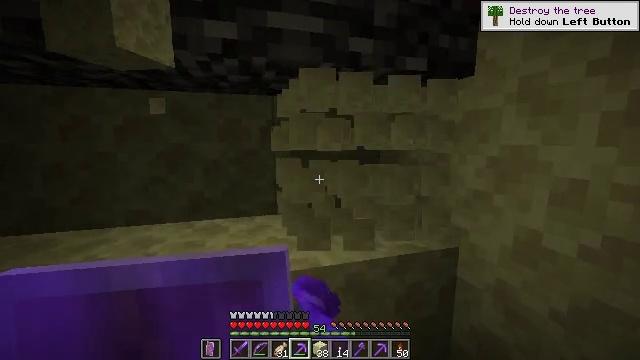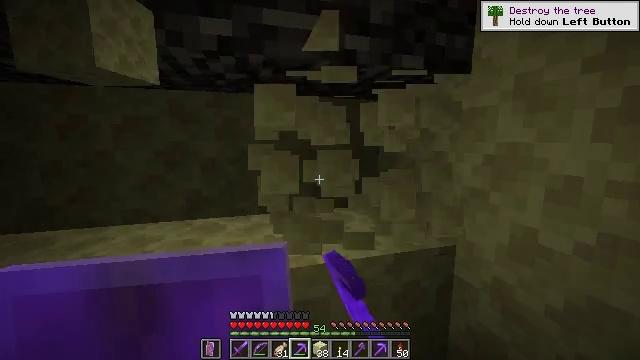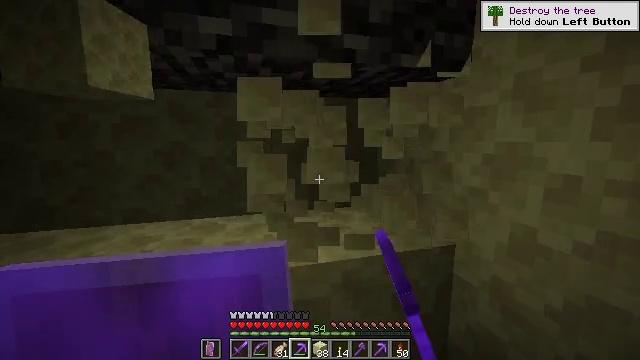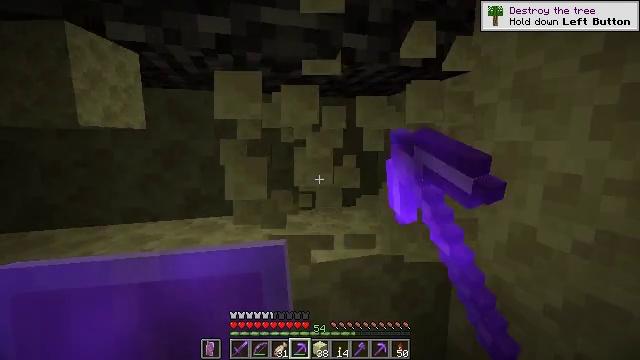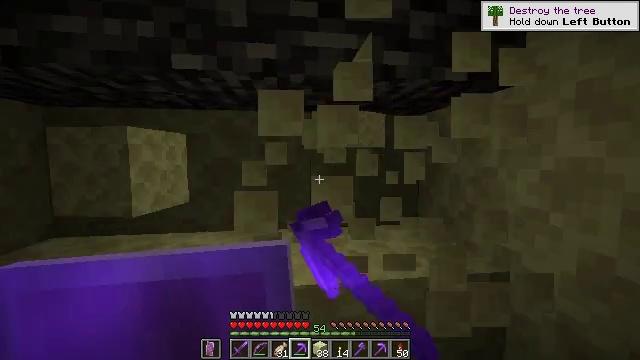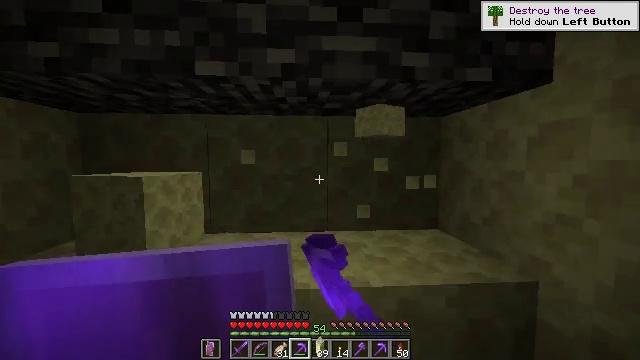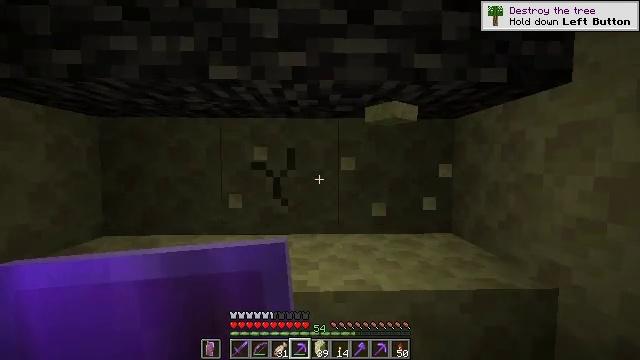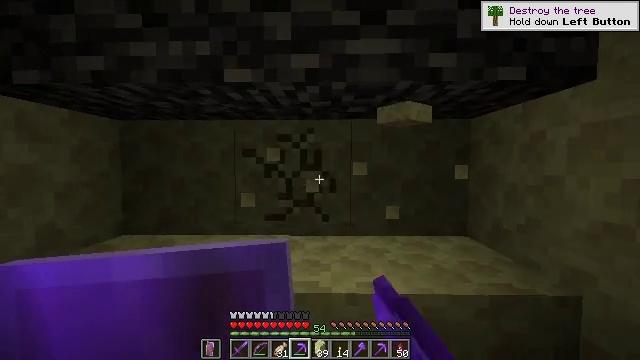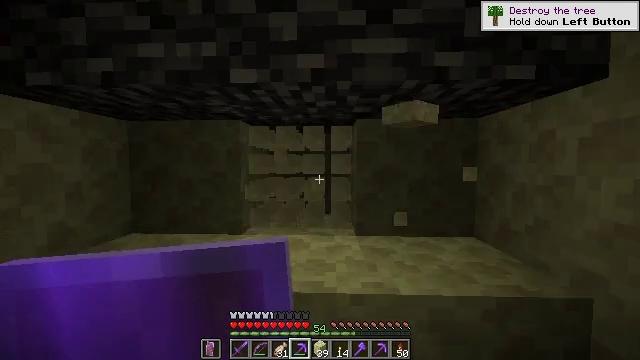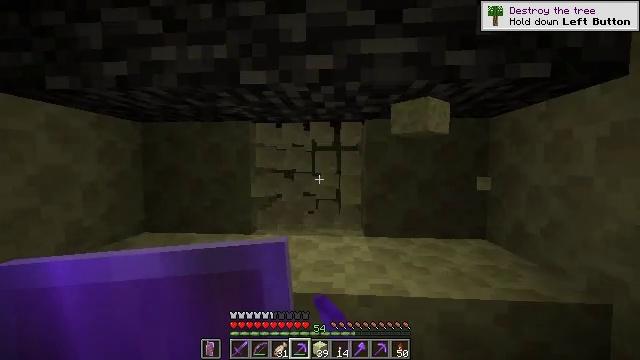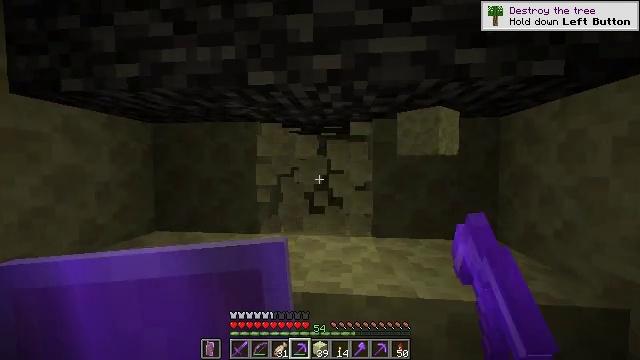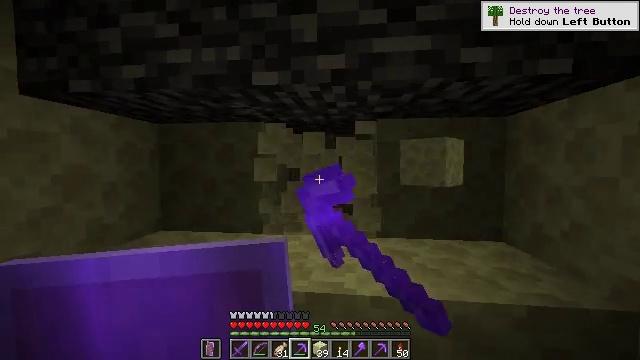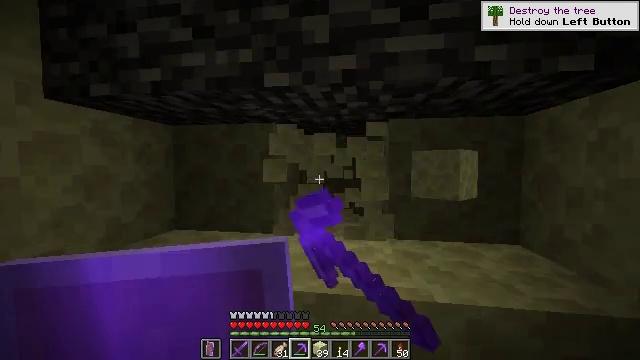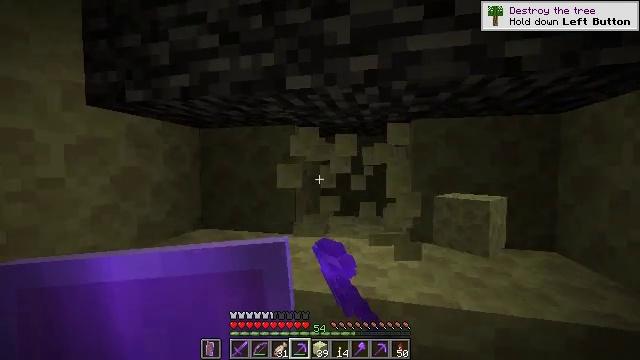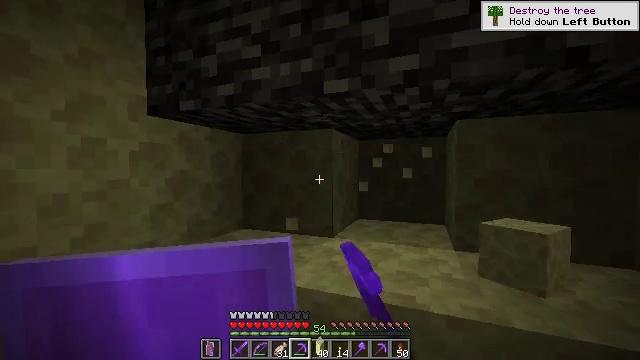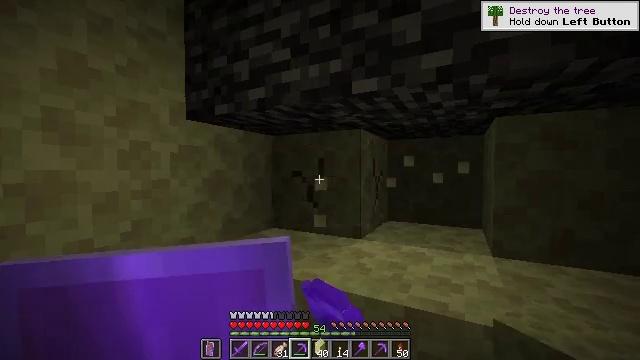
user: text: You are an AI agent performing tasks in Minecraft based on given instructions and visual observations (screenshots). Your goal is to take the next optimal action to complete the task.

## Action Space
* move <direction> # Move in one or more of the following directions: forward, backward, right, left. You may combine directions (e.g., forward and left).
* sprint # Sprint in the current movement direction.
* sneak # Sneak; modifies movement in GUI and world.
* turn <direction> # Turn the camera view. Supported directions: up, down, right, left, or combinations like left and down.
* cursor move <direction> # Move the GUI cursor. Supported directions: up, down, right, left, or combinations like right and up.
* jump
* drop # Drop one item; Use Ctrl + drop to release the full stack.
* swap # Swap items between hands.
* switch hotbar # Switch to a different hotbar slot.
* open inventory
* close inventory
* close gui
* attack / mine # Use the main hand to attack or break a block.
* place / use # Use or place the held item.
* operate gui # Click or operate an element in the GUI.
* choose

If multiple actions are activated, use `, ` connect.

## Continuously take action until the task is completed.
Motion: motion action
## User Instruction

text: Extract end stone with a pickaxe.
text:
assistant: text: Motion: attack / mine
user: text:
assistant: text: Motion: attack / mine
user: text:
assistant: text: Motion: attack / mine
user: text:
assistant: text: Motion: turn left and up, attack / mine
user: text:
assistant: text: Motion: turn left, attack / mine
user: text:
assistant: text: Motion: turn left, attack / mine
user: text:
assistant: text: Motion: turn left, attack / mine
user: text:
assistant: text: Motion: turn left, attack / mine
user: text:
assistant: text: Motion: turn left, attack / mine
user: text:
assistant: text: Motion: turn left, attack / mine
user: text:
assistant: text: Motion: attack / mine
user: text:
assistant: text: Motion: turn left, attack / mine
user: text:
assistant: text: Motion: turn left, attack / mine
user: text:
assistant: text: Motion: turn left, attack / mine
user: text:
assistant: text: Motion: turn left, attack / mine
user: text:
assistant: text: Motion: attack / mine
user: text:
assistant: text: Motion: attack / mine
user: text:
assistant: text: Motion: attack / mine
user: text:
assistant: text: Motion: attack / mine
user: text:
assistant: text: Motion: attack / mine
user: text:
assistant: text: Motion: attack / mine
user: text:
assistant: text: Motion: turn right, attack / mine
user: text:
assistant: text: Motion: turn right, attack / mine
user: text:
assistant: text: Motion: attack / mine
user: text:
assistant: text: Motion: turn right and down, attack / mine
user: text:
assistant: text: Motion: turn right and down, attack / mine
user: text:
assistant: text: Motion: attack / mine
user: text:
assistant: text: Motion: turn right, attack / mine
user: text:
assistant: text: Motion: turn right, attack / mine
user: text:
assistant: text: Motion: turn right, attack / mine